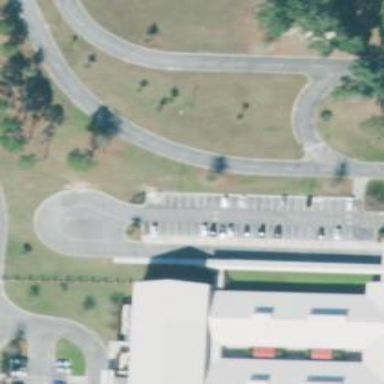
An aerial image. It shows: Parking space is available.